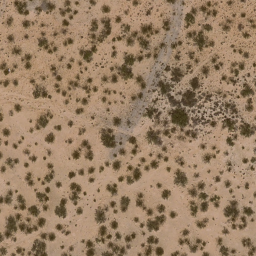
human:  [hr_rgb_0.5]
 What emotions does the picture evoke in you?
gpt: chaparral